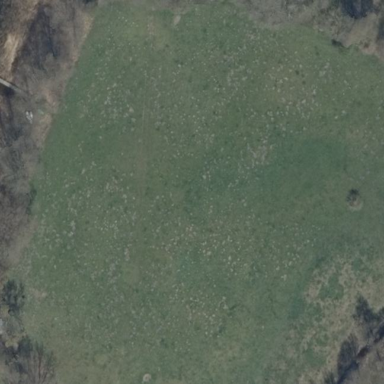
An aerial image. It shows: Beautiful meadow.